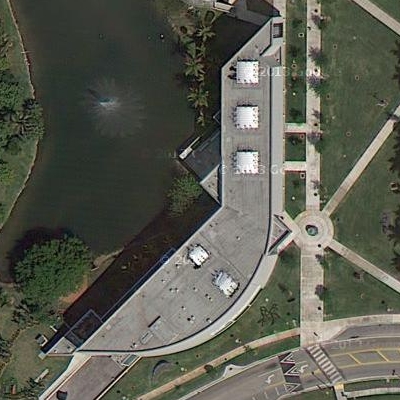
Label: Industry